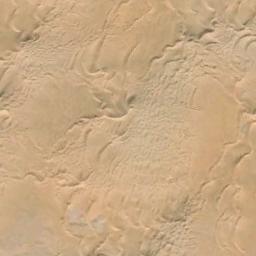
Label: desert